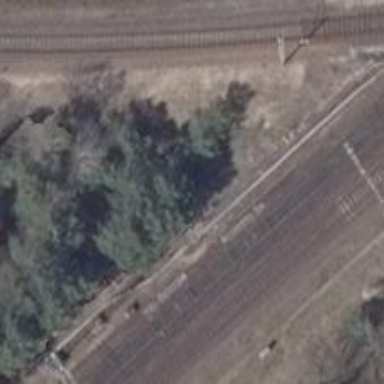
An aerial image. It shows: Railway switch with the turnout on the left side.